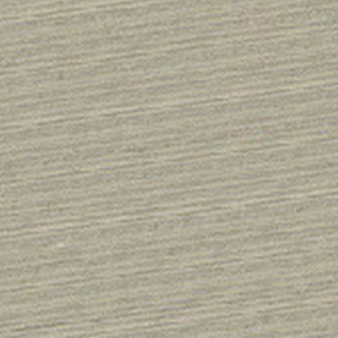
Label: other